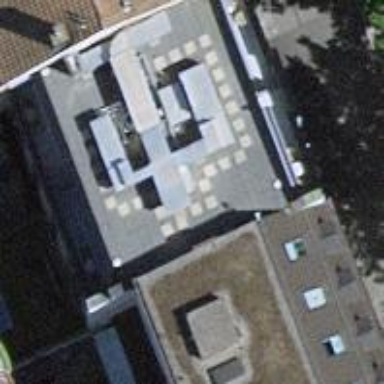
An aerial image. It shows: Hotel.